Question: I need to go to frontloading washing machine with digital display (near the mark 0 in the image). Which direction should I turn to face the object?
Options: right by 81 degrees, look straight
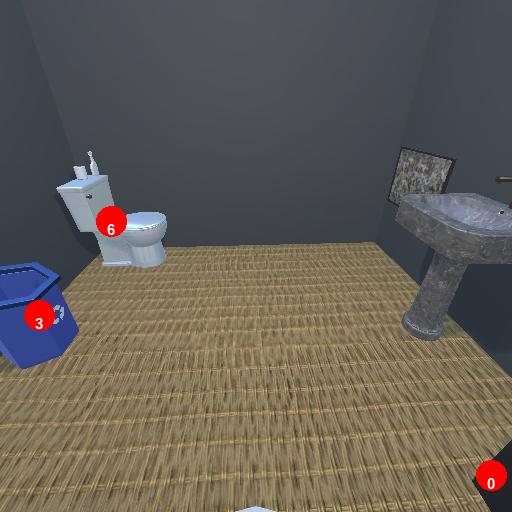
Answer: right by 81 degrees